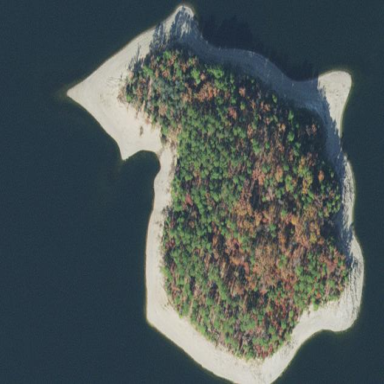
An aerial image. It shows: Islet.